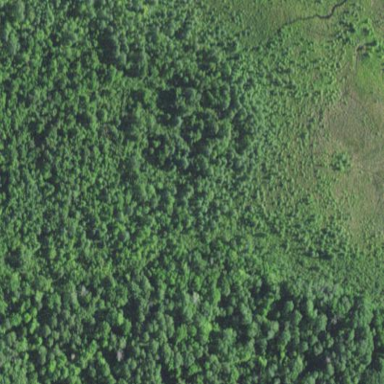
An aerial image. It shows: Serene woodland landscape.